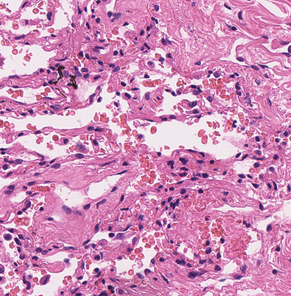
Tumor epithelial tissue: no
Tumor-associated stroma tissue: no
Normal tissue: yes